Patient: sex M, age 58
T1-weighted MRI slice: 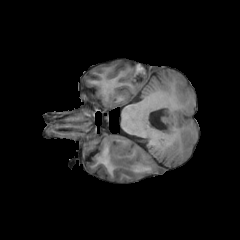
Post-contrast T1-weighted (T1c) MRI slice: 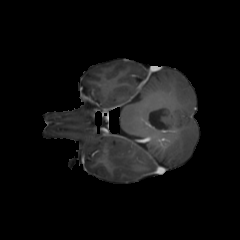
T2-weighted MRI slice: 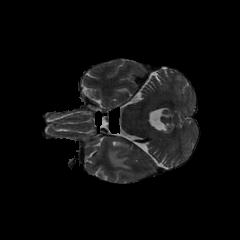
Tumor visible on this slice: yes
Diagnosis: Glioblastoma, IDH-wildtype
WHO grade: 4